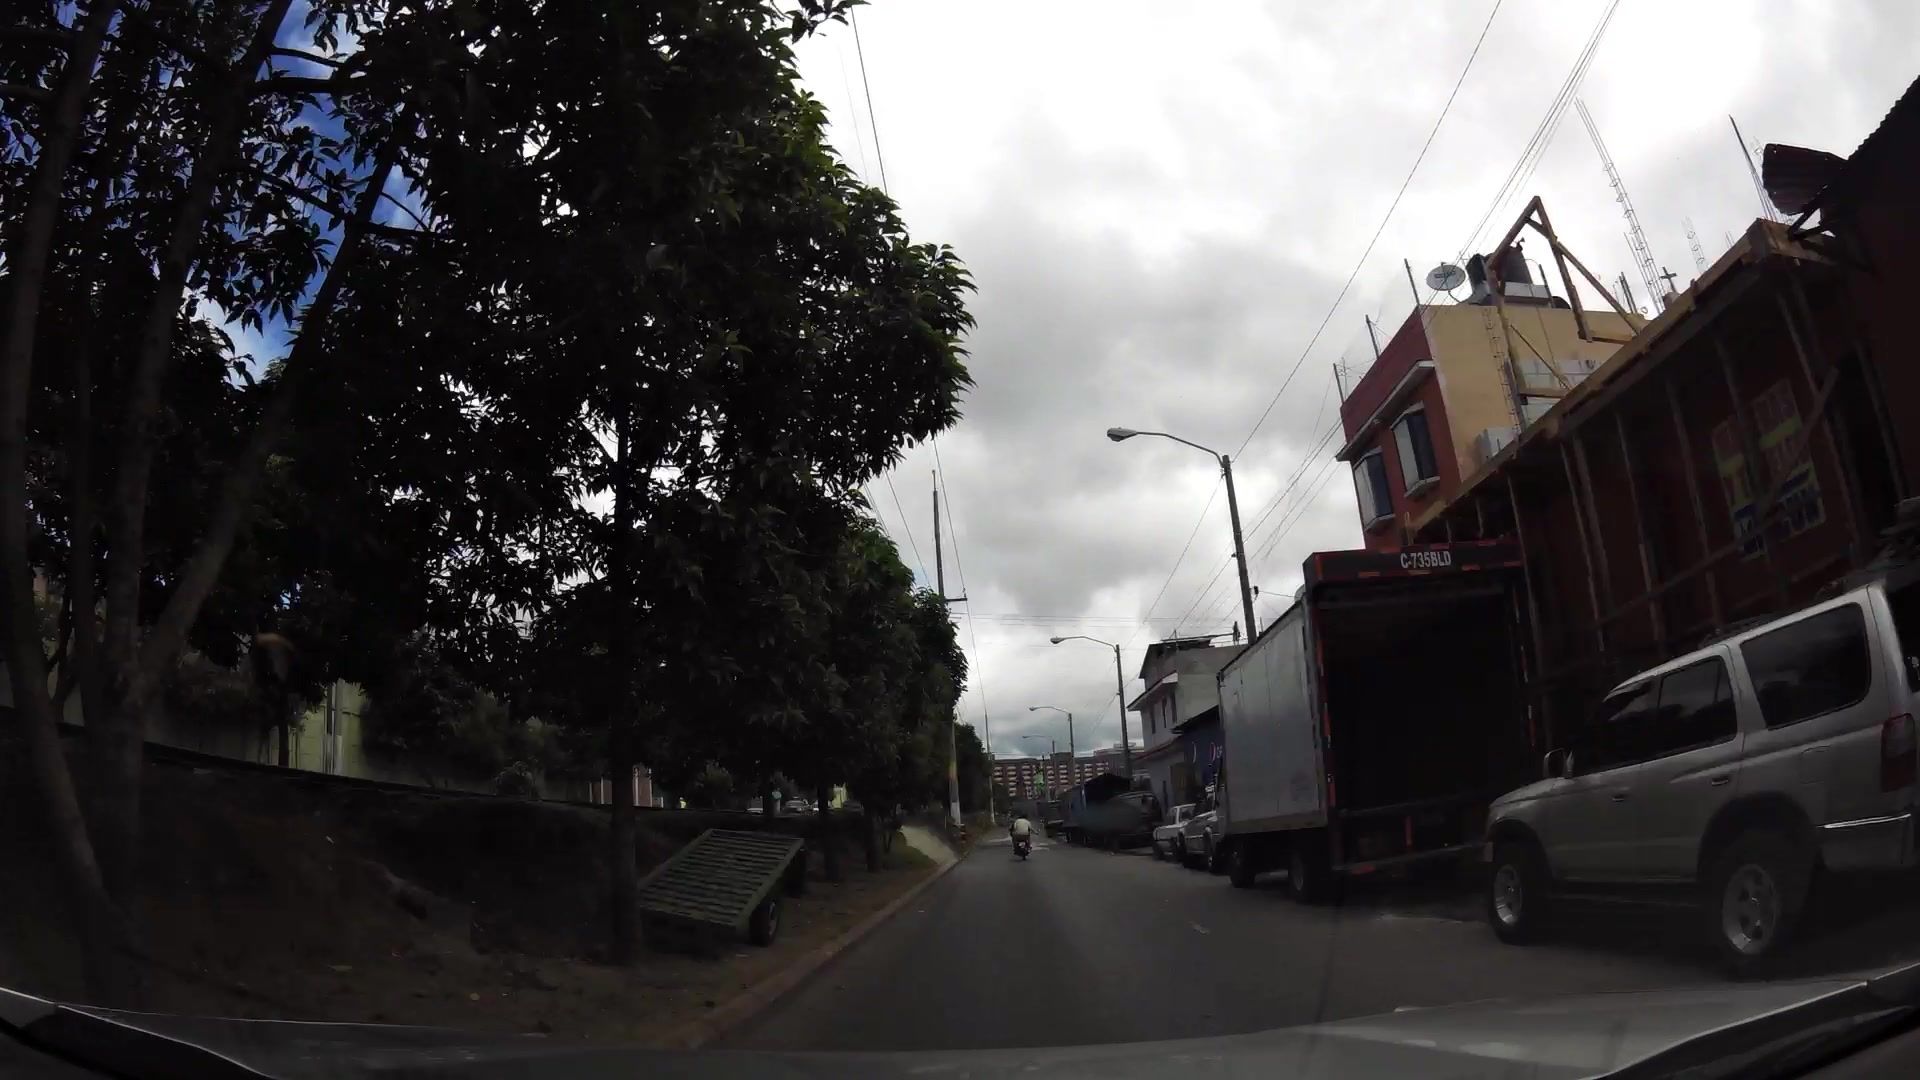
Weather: cloudy
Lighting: day
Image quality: good
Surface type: driving surface
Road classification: tertiary, primary
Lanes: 2
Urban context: urban centre
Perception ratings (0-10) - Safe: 3.51, Lively: 4.08, Beautiful: 7.01, Boring: 5.18, Depressing: 6.6, Wealthy: 4.38